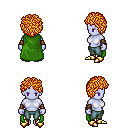
a pixel art fantasy rpg character, female body template, dark elf, purple skin, green cape, teal pants, light blonde curly afro hairstyle, leather bracers, gold boots, four views (front, back, left, right), 2x2 character sprite sheet, small pixel art, hard edges, no anti-aliasing